Question: My app has a small 'UIView' that hides behind the 'UINavigationBar'. I have a gesture recognizer set up that when the nav bar is tapped, this 'popover' 'UIView' drops down into view, and the 'UITableView' below it drops down to make room for it. This works well, but when I try to swipe through the collection view to load new cells, the table view pushes the lowered view back up behind the nav bar.

I have tried to put and lldb watchpoint on the popover view and table view to see if I could track the view frame change, but I could never seem to hit the watchpoint:
'''
(lldb) w s v self->_drawerView->_layer
Watchpoint created: Watchpoint 3: addr = 0x7feac410b788 size = 8 state = enabled type = w
watchpoint spec = 'self->_drawerView->_layer'
new value: 0x00007feac410b850
(lldb) w s v self->_tableView->_layer
Watchpoint created: Watchpoint 2: addr = 0x7feac6008008 size = 8 state = enabled type = w
watchpoint spec = 'self->_tableView->_layer'
new value: 0x00007feac4102cf0
'''
Here is my animation code. I have put in breakpoints and know that this code is not causing this bug.
'''
- (void)toggleDrawer:(UIGestureRecognizer *)recognizer {
[UIView animateWithDuration:0.5 delay:0.0 usingSpringWithDamping:0.6f initialSpringVelocity:0.5f options:0 animations:^{
if (lowerDrawer) {
self.drawerView.frame = CGRectMake(self.drawerView.frame.origin.x, self.drawerView.frame.origin.y + 70, self.drawerView.frame.size.width, self.drawerView.frame.size.height);
// lower table at same time
self.tableView.frame = CGRectMake(self.tableView.frame.origin.x, self.tableView.frame.origin.y + 70, self.tableView.frame.size.width, self.tableView.frame.size.height - 70);
// flip arrow
self.arrowImageView.transform = CGAffineTransformMakeRotation(M_PI);
lowerDrawer = NO;
} else {
self.drawerView.frame = CGRectMake(self.drawerView.frame.origin.x, self.drawerView.frame.origin.y - 70, self.drawerView.frame.size.width, self.drawerView.frame.size.height);
self.tableView.frame = CGRectMake(self.tableView.frame.origin.x, self.tableView.frame.origin.y - 70, self.tableView.frame.size.width, self.tableView.frame.size.height + 70);
// flip arrow
self.arrowImageView.transform = CGAffineTransformMakeRotation(M_PI * 180);
lowerDrawer = YES;
}
} completion:^(BOOL finished) {
//
}];
}
'''
How should I even begin to debug this? Is there anything I can do to insure a collection view does not change its frame when loading new cells?
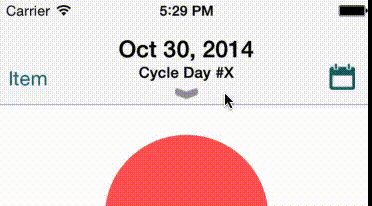
Answer: Looks like this is a conflict between the coordinates manually set by you and the coordinates automatically set by the Storyboard file.
Try checking for any auto-constraints you may have, or uncheck "Use Autolayout" in your Storyboard Interface Builder.